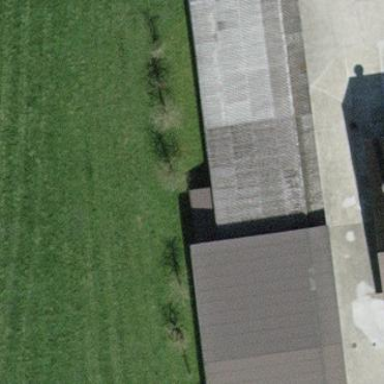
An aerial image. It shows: Farm auxiliary building.